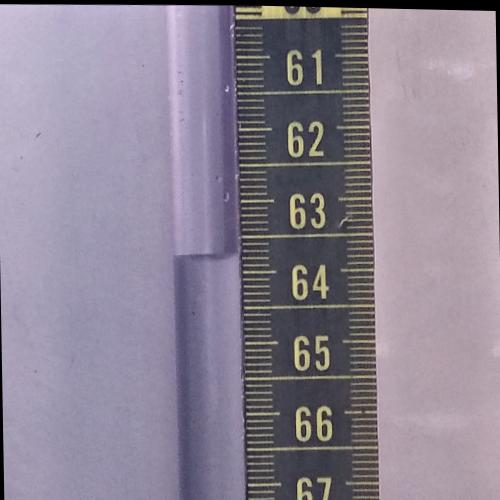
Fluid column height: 63.7 cm